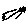
Label: sun